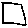
Label: square